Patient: sex F, age 75
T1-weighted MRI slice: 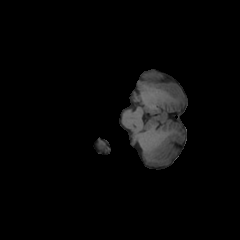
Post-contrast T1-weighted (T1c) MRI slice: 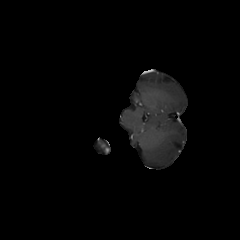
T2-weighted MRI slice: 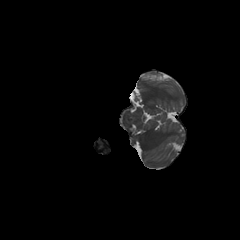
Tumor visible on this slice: no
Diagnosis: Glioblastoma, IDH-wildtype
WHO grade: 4